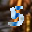
Label: 5